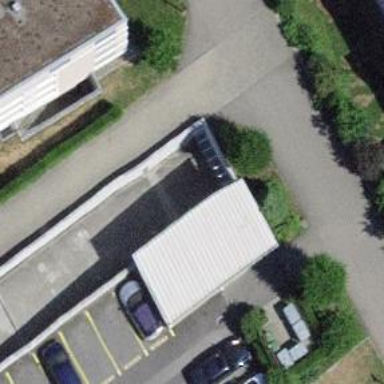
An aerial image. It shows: Parking entrance.